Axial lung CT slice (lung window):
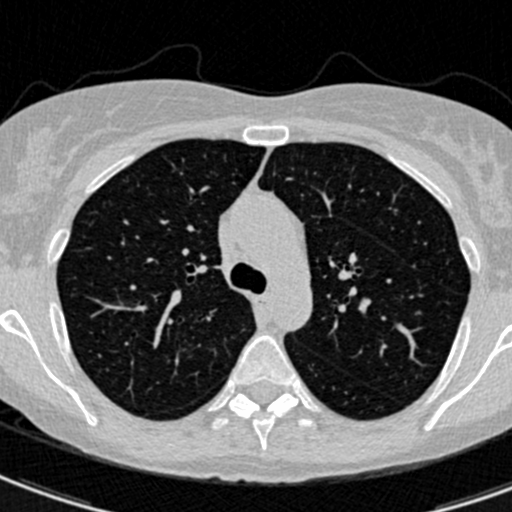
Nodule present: no